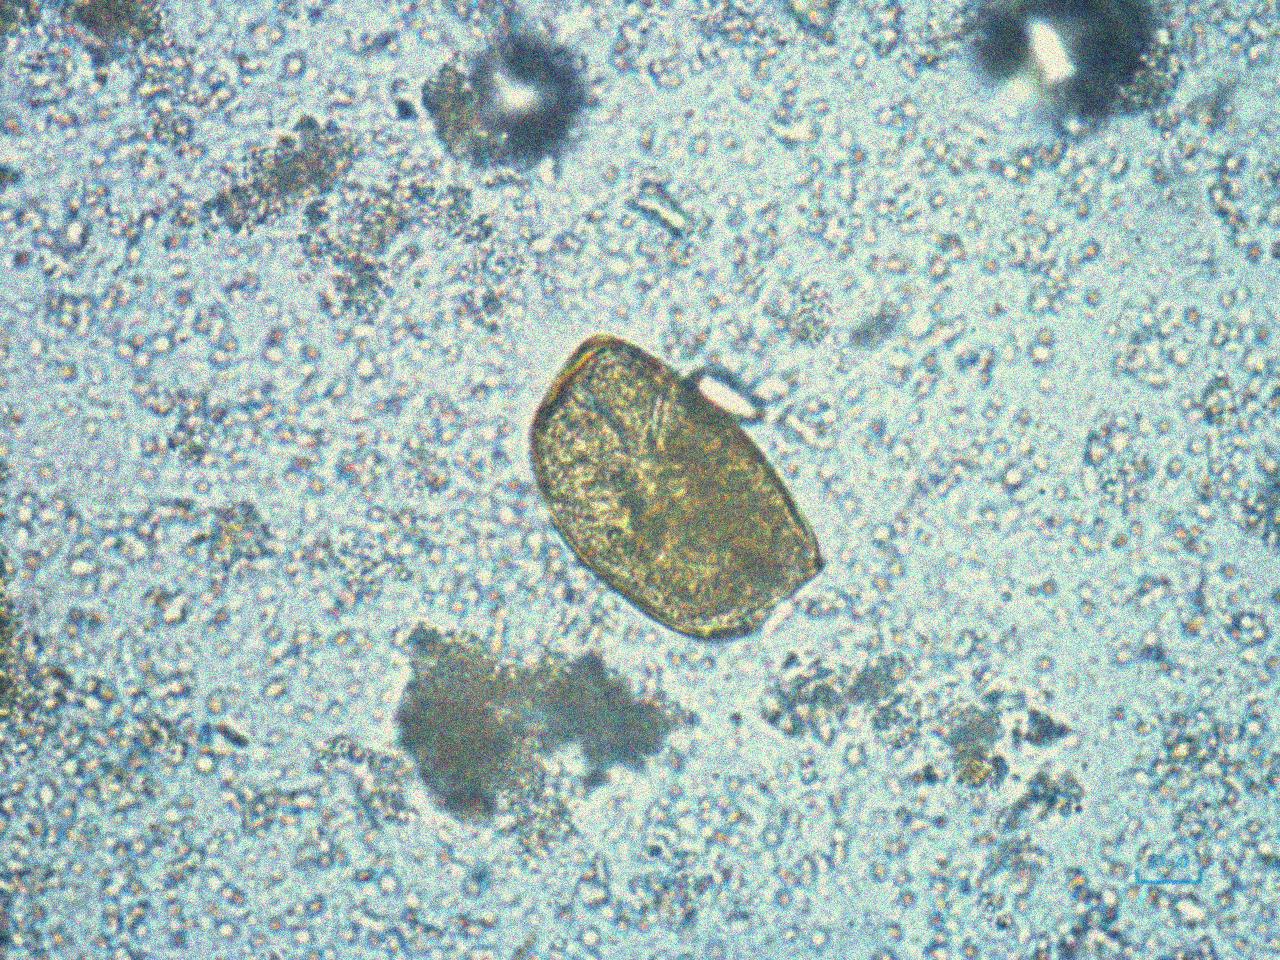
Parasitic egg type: Paragonimus spp